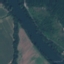
Land use / land cover: River